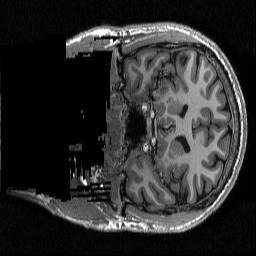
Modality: T1w
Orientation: coronal
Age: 31
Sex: male
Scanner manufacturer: siemens
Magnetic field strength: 3 T
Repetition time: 2.3 s
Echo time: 0.00298 s